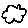
Label: cloud